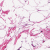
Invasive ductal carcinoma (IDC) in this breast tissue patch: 0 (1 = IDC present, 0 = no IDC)